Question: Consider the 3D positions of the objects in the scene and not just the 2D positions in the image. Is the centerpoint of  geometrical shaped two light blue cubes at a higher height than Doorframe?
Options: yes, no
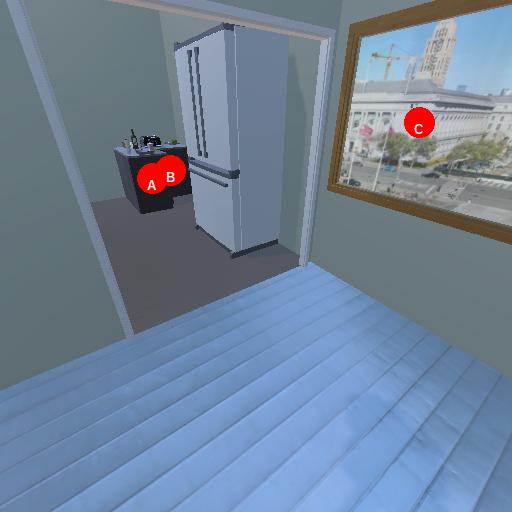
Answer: yes